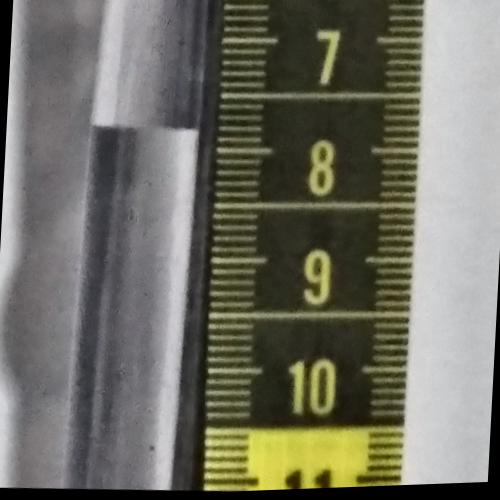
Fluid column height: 7.8 cm